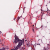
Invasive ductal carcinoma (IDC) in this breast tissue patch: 1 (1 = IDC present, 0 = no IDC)